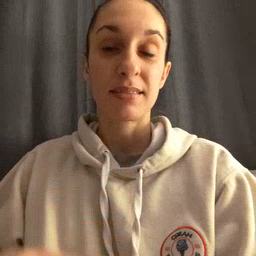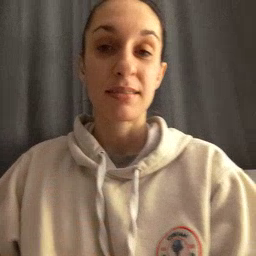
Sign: cut